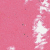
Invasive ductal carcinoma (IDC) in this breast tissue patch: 0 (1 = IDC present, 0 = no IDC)